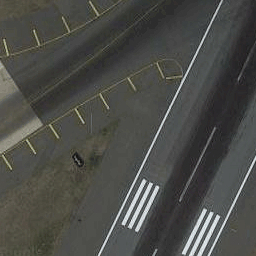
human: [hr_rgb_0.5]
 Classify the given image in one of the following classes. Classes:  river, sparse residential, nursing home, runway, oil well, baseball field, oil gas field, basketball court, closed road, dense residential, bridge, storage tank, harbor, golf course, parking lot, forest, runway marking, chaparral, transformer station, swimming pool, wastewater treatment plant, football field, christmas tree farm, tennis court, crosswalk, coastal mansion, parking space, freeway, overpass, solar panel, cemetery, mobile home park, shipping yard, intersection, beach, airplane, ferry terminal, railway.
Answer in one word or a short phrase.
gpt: runway